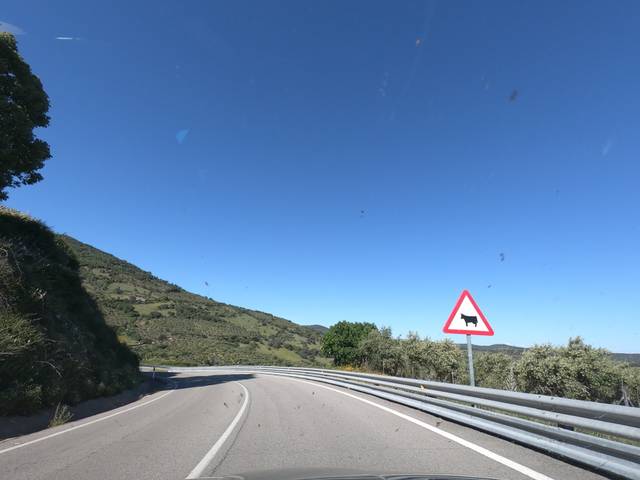
Region: Spain
Coordinates: 39.456, -5.324